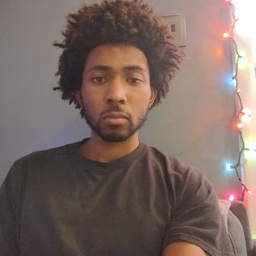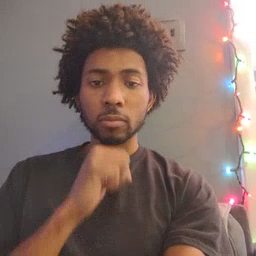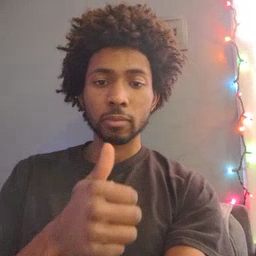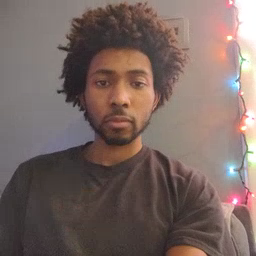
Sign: not